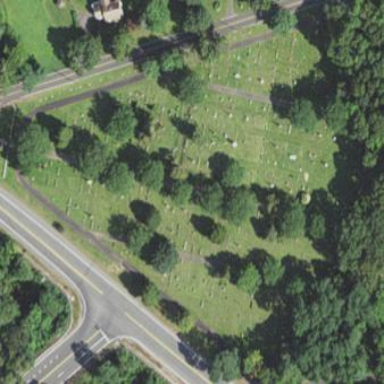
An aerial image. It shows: Cemetery area categorized as "Cemetery".